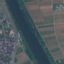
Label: River